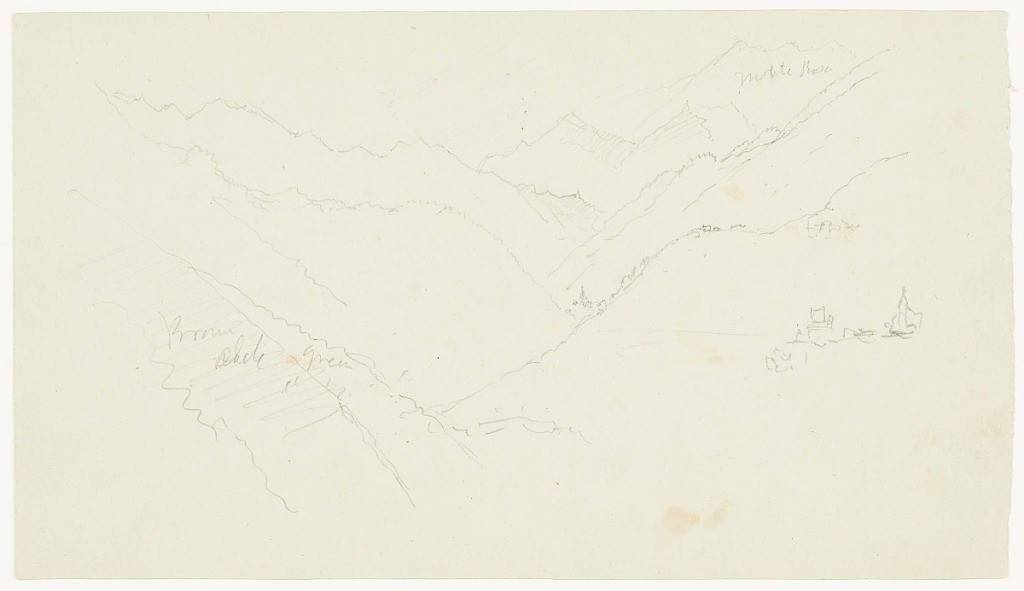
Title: Monte Rosa above the Anzasca Valley, Italy
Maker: Frederic Edwin Church, American, 1826–1900
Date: September 10-12, 1868
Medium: Graphite on gray-green wove paper; verso: graphite
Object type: Drawing
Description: Landscape sketch showing a view of Monte Rosa looming over the Anzasca Valley in the Pennine Alps of Italy. Steep, rugged mountain slopes at left and right converge into a narrow valley in the foreground at center. A group of buildings is shown on a slope at right. In the background, serrated mountain range stretches across the horizon, culminating in the snow-capped Monte Rosa, situated in the upper right corner.

Verso: Landscape sketch showing a view looking down the Anzasca Valley, which terminates at Monte Rosa, in the Pennine Alps of Italy. Steep, rugged mountain slopes at left and right converge into a narrow valley in the foreground at center. A group of buildings is shown on a slope at right. In the background, serrated mountain range stretches across the horizon. At left and oriented to the left, a vignette of a rocky, snowy mountain range is included.